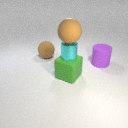
small cyan metal cylinder above large green rubber cube